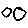
Label: smiley face